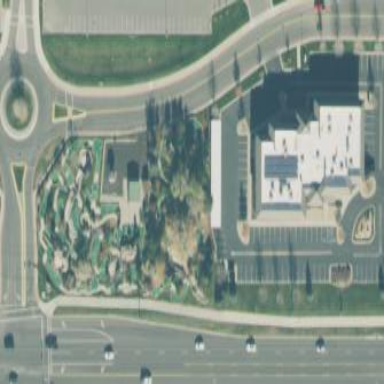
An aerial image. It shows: Miniature golf leisure land.